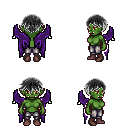
a pixel art fantasy rpg character, female body template, orc, green skin, purple wings, metal pants, gray short bangs hairstyle, maroon shoes, four views (front, back, left, right), 2x2 character sprite sheet, small pixel art, hard edges, no anti-aliasing